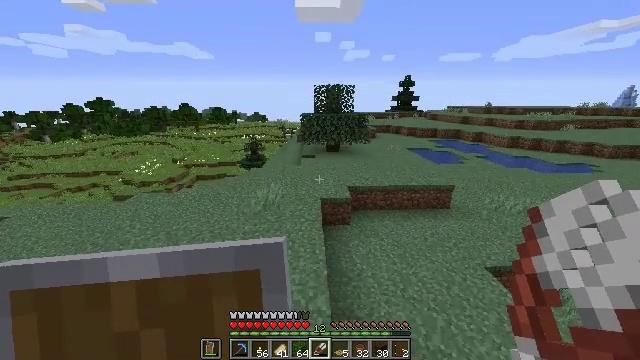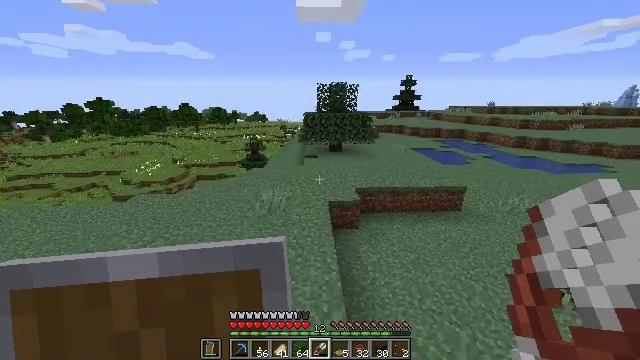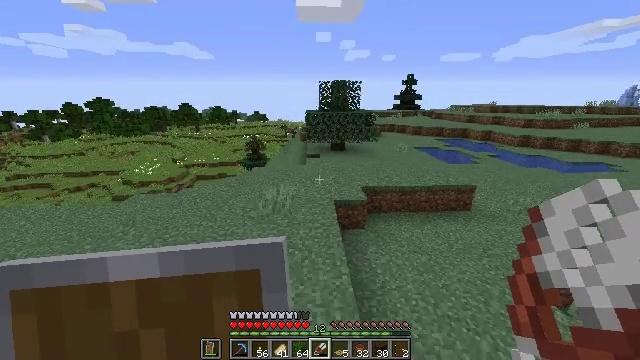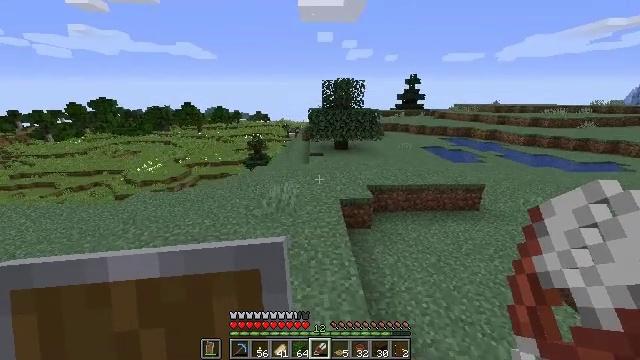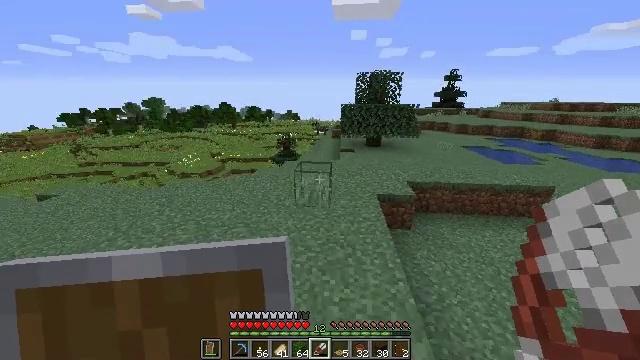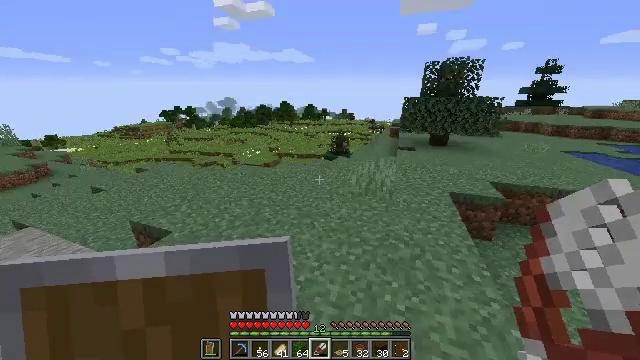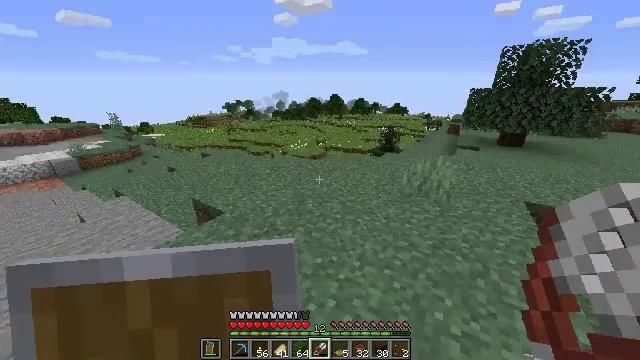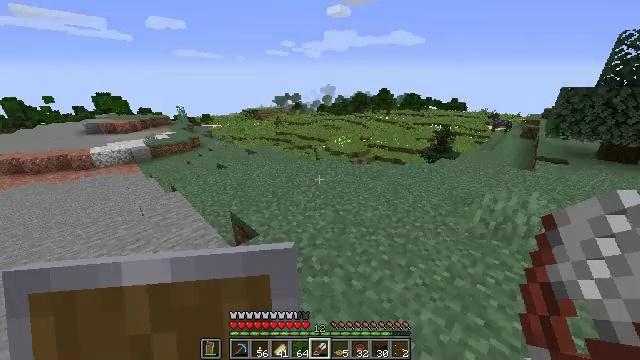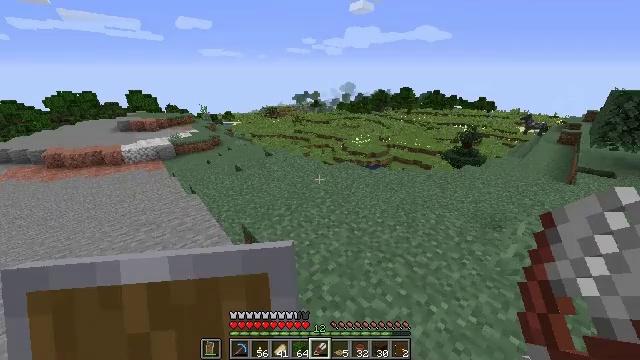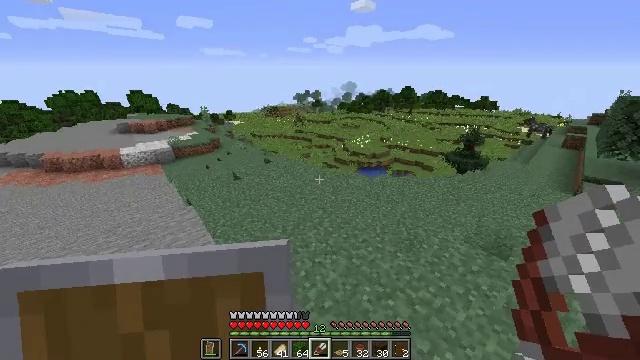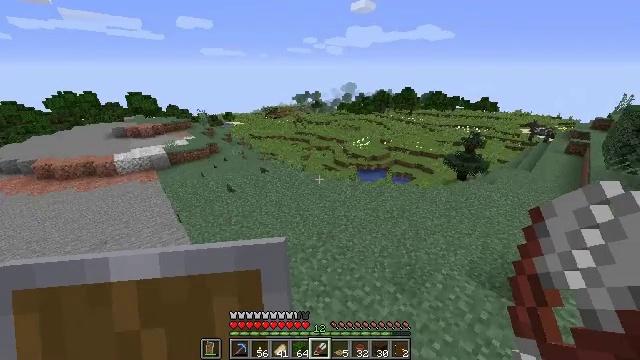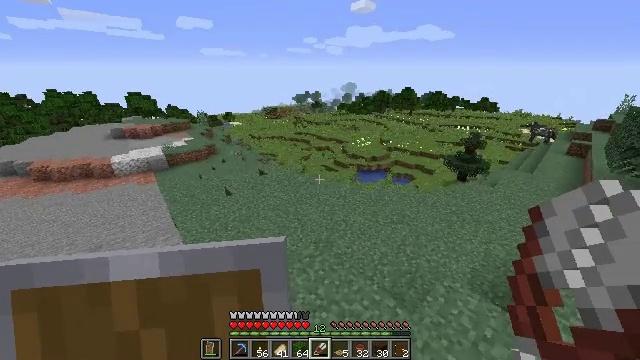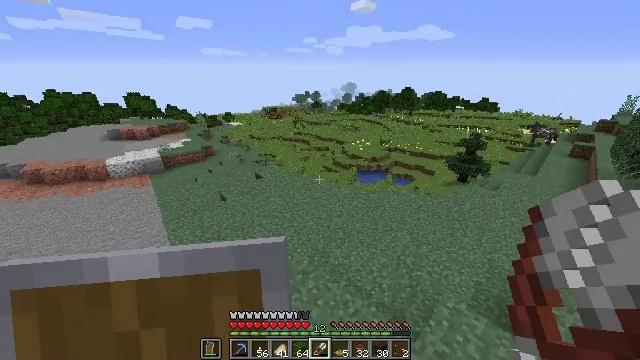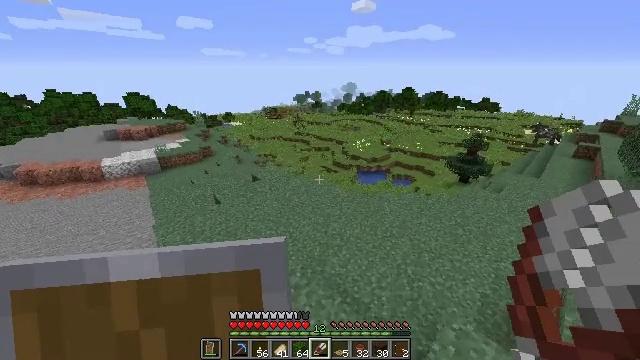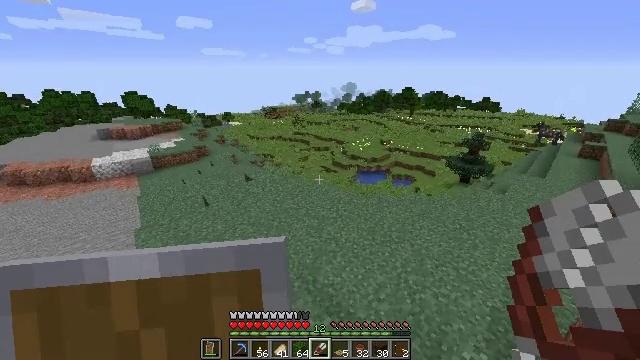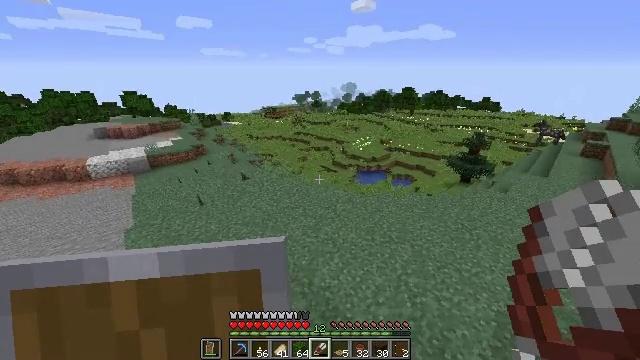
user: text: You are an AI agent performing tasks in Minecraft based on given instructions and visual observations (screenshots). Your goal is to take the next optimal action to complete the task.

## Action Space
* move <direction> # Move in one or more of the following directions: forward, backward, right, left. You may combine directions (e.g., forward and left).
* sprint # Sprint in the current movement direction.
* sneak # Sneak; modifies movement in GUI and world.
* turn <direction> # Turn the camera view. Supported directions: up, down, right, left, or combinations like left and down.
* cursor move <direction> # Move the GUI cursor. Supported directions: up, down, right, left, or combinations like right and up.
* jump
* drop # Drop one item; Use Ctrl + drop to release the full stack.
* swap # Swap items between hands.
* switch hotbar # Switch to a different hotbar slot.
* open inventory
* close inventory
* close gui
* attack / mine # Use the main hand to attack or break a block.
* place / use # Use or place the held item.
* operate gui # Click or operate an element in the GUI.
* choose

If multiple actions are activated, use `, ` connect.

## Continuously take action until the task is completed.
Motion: motion action
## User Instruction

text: Gather azure bluet from the ground.
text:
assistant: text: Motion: move forward and move left, jump
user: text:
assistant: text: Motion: move forward and move left, jump
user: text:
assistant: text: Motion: move forward and move left, jump
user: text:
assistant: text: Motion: move forward and move left, turn left, jump
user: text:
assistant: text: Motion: move forward and move left, turn left, jump
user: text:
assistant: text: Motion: move forward and move left, turn left and down, jump
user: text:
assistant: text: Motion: move forward, turn left and down, jump
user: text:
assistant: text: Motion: move forward and move right, turn left, jump
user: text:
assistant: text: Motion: move forward and move right, jump
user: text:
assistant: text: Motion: move forward and move right, jump
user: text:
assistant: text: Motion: move forward and move right, jump
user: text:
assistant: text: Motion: move forward and move right, jump
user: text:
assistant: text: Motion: move forward and move right, jump
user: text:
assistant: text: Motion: move forward and move right, jump
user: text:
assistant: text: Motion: move forward and move right, jump
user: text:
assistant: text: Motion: move forward and move right, jump
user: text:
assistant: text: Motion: move forward and move right, jump
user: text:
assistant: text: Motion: move forward and move right, jump
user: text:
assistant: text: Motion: move forward and move right, jump
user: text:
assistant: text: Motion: move forward and move right, jump
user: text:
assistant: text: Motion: move forward and move right, jump
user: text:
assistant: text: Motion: move forward and move right, jump
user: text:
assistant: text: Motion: move forward and move right, jump
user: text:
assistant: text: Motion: move forward and move right, jump
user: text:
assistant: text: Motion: move forward and move right, jump
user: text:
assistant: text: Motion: move forward and move right, jump
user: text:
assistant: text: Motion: move forward and move right, jump
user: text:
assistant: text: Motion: move forward and move right, jump
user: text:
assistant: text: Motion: move forward and move right
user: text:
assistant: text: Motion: move forward and move right